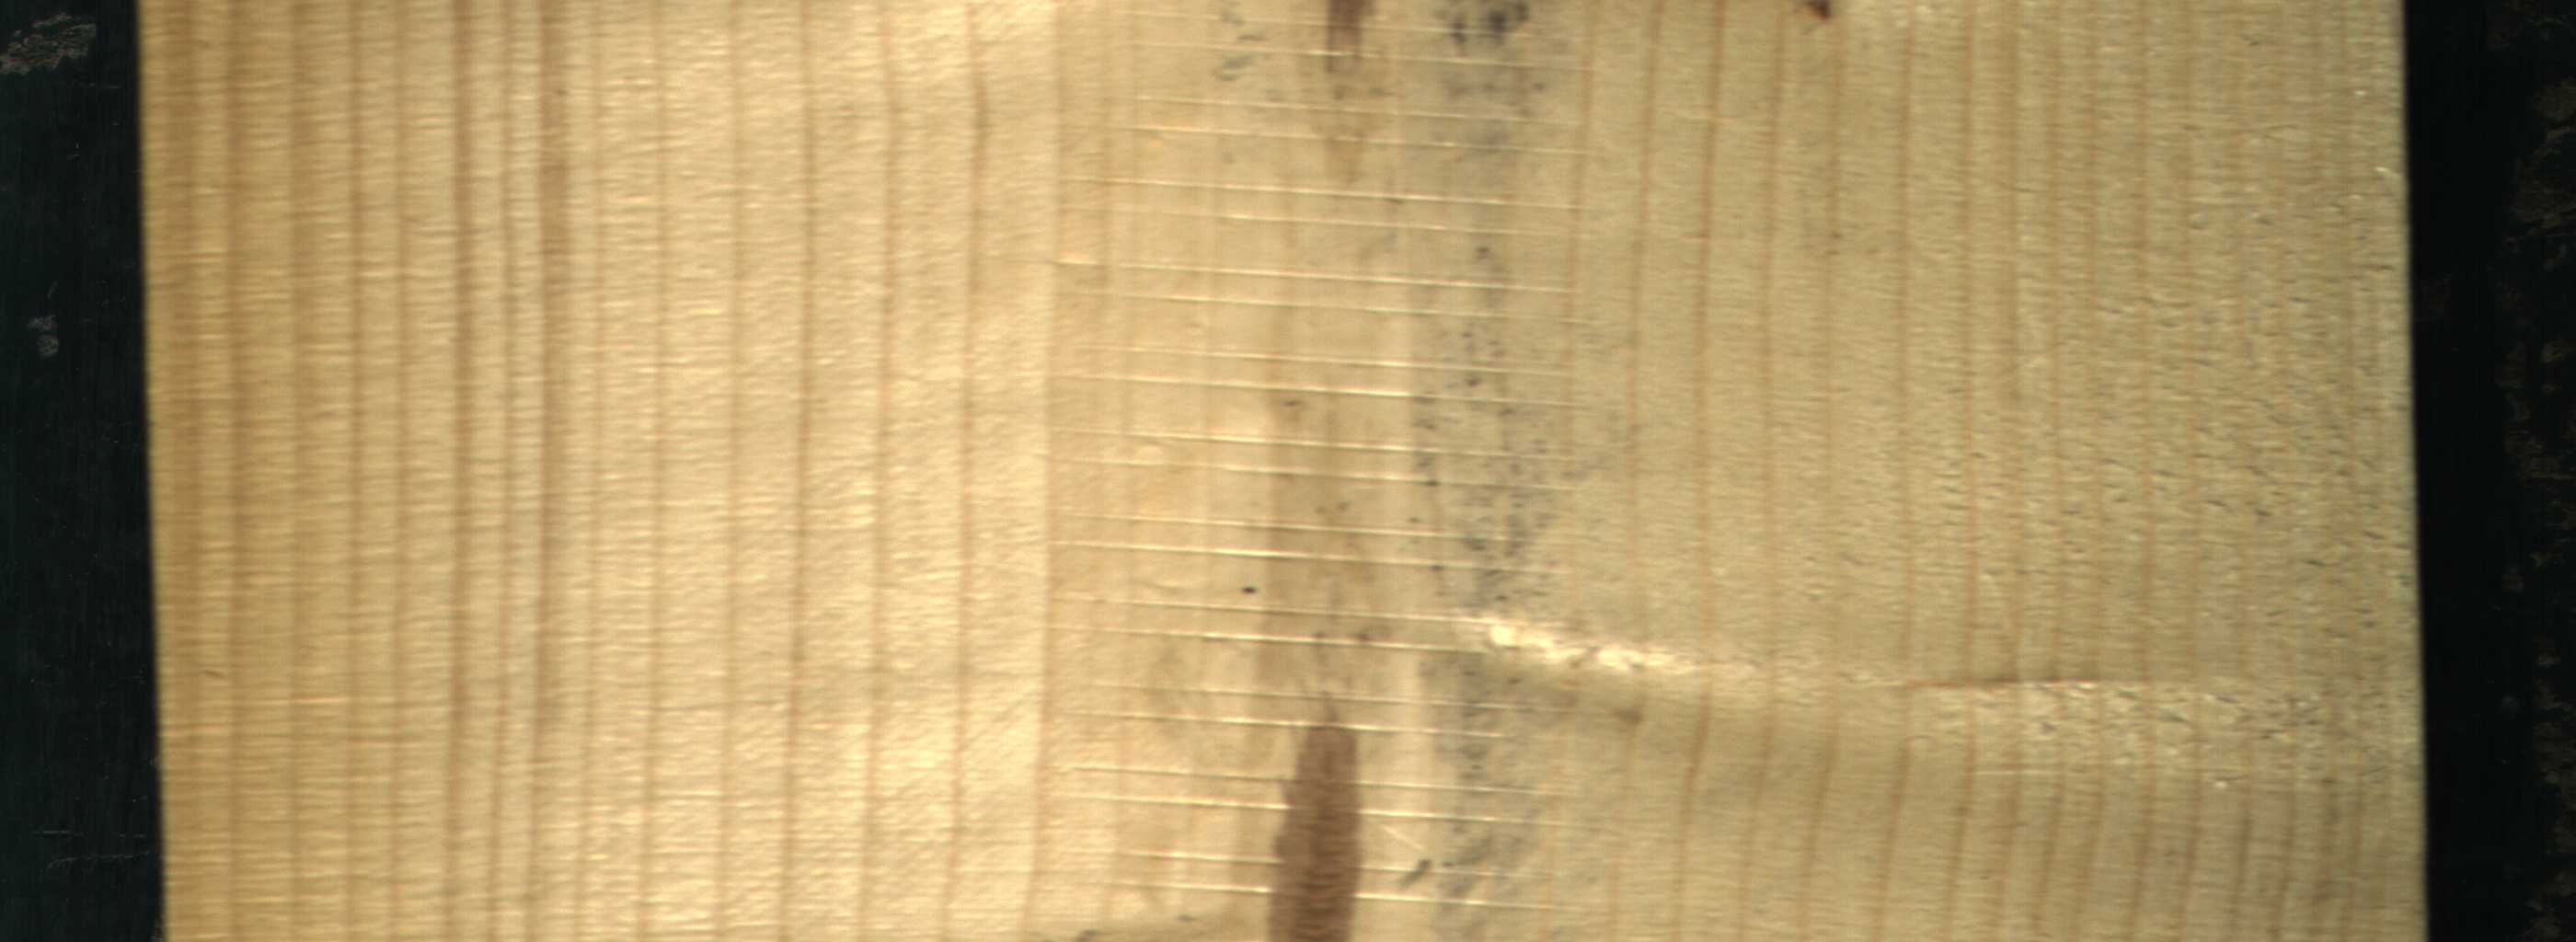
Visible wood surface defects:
Marrow